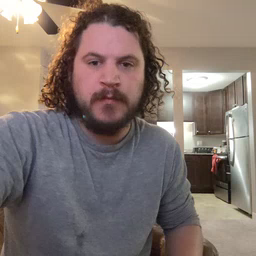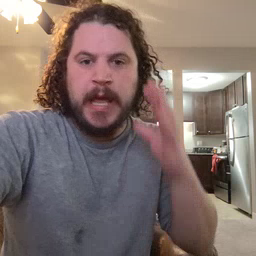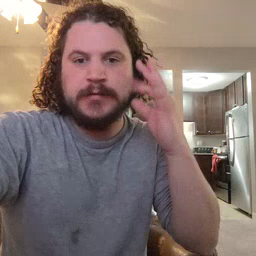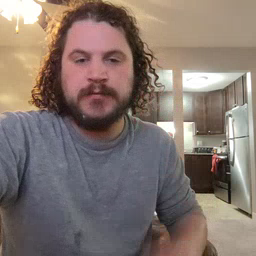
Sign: cat